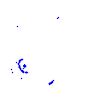
Particle: proton